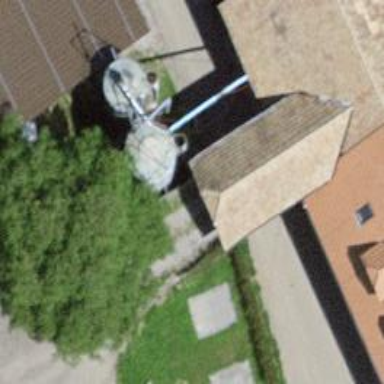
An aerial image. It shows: Silo.